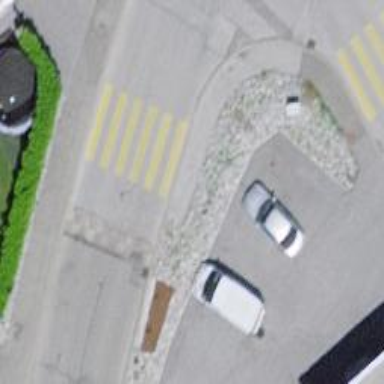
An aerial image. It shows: Zebra crossing at uncontrolled and marked intersection.